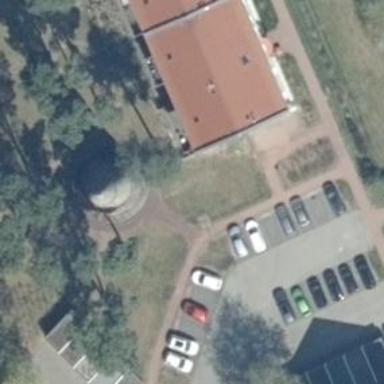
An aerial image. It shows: Military bunker.